Question: First of all sorry if the question is misleading but I don't really get how to ask the question so I will try to explain myself with examples.
If you can suggest a better title for the question I will gladly change it
'''
Public Class Tag
Property TagID As Integer
Property Name As String
<Column(TypeName:="image")>
Property Image As Byte()
Property ImageMimeType As String
Property CategoryID As Integer
Overridable Property Category As Category
End Class
Public Class Category
Property CategoryID As Integer
Property Name As String
Overridable Property Tags As ICollection(Of Tag)
End Class
'''
'''
Function EditCategories() As ActionResult
Dim categories As IEnumerable(Of Category) = UW.CategoryRepository.GetAll
Return View(categories)
End Function
'''
Now is when I start complicate things (at least for me)
'''
@modeltype IEnumerable(Of Category )
@Using Html.BeginForm("EditCategories", "Admin", FormMethod.Post, New With {.enctype = "multipart/form-data"})
@Html.ValidationSummary(True)
@<fieldset>
<legend>Product</legend>
@Html.EditorForModel()
<p>
<input type="submit" value="Save" />
</p>
</fieldset>
End Using
'''
'''
@ModelType ProcesadoraVizcaya.Category
<div class="category-edit">
<div>
@Html.HiddenFor(Function(model) model.CategoryID)
<div class="info-area">
<div class="editor-label">
@Html.LabelFor(Function(model) model.Name)
</div>
<div class="editor-field">
@Html.EditorFor(Function(model) model.Name)
@Html.ValidationMessageFor(Function(model) model.Name)
</div>
<hr />
</div>
<div class="tags-area">
@Html.Partial("EditTags",Model.Tags )
</div>
</div>
</div>
'''
as you can see I'm using a partial view to render inside each
'''
@ModelType IEnumerable(Of ProcesadoraVizcaya.Tag)
@Html.EditorForModel()
'''
'''
@ModelType ProcesadoraVizcaya.Tag
<div>
<div class="editor-label">
@Html.LabelFor(Function(model) model.Name)
</div>
<div class="editor-field">
@Html.EditorFor(Function(model) model.Name)
@Html.ValidationMessageFor(Function(model) model.Name)
</div>
<div>
</div>
</div>
'''
To this point everything goes well and lazzy load runs without any trouble rendering all my categories and tags respectively.
'''
<HttpPost()>
Function EditCategories(Categories As IEnumerable(Of Category)) As ActionResult
Return View(Categories)
End Function
'''
I get this:

As you can see Tags is nothing.
So my question is like this how do I return to the server those tags?
(I have others methods to do that but I will like to know if is possible to do it using this approach)
(if you have the answer in C# please let me know I will work from that)
thxs!
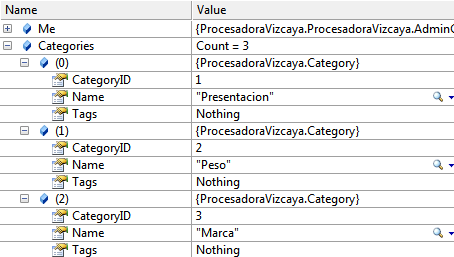
Answer: > as you can see I'm using a partial view to render Tags inside each Categories
That's your problem. You should use an editor template:
'''
<div class="tags-area">
@Html.EditorFor(Function(model) model.Tags)
</div>
'''
and then you should have the corresponding '~/Views/Shared/EditorTemplates/Tag.vbhtml' template. You don't need the 'EditTags.vbhtml' partial.